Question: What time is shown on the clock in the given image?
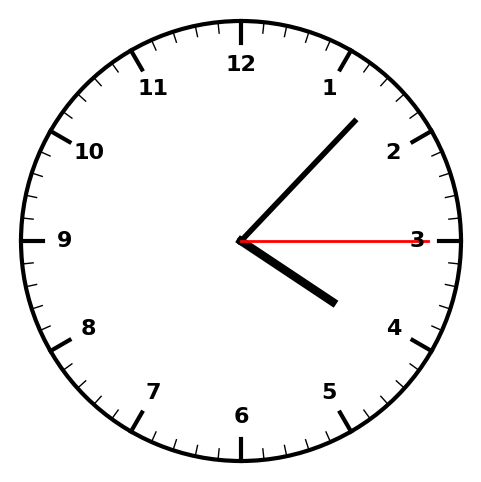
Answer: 04:07:15